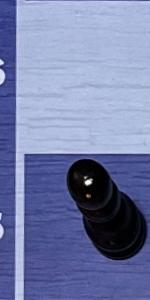
Label: Pawn_Black